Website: home-depot
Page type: billing-address
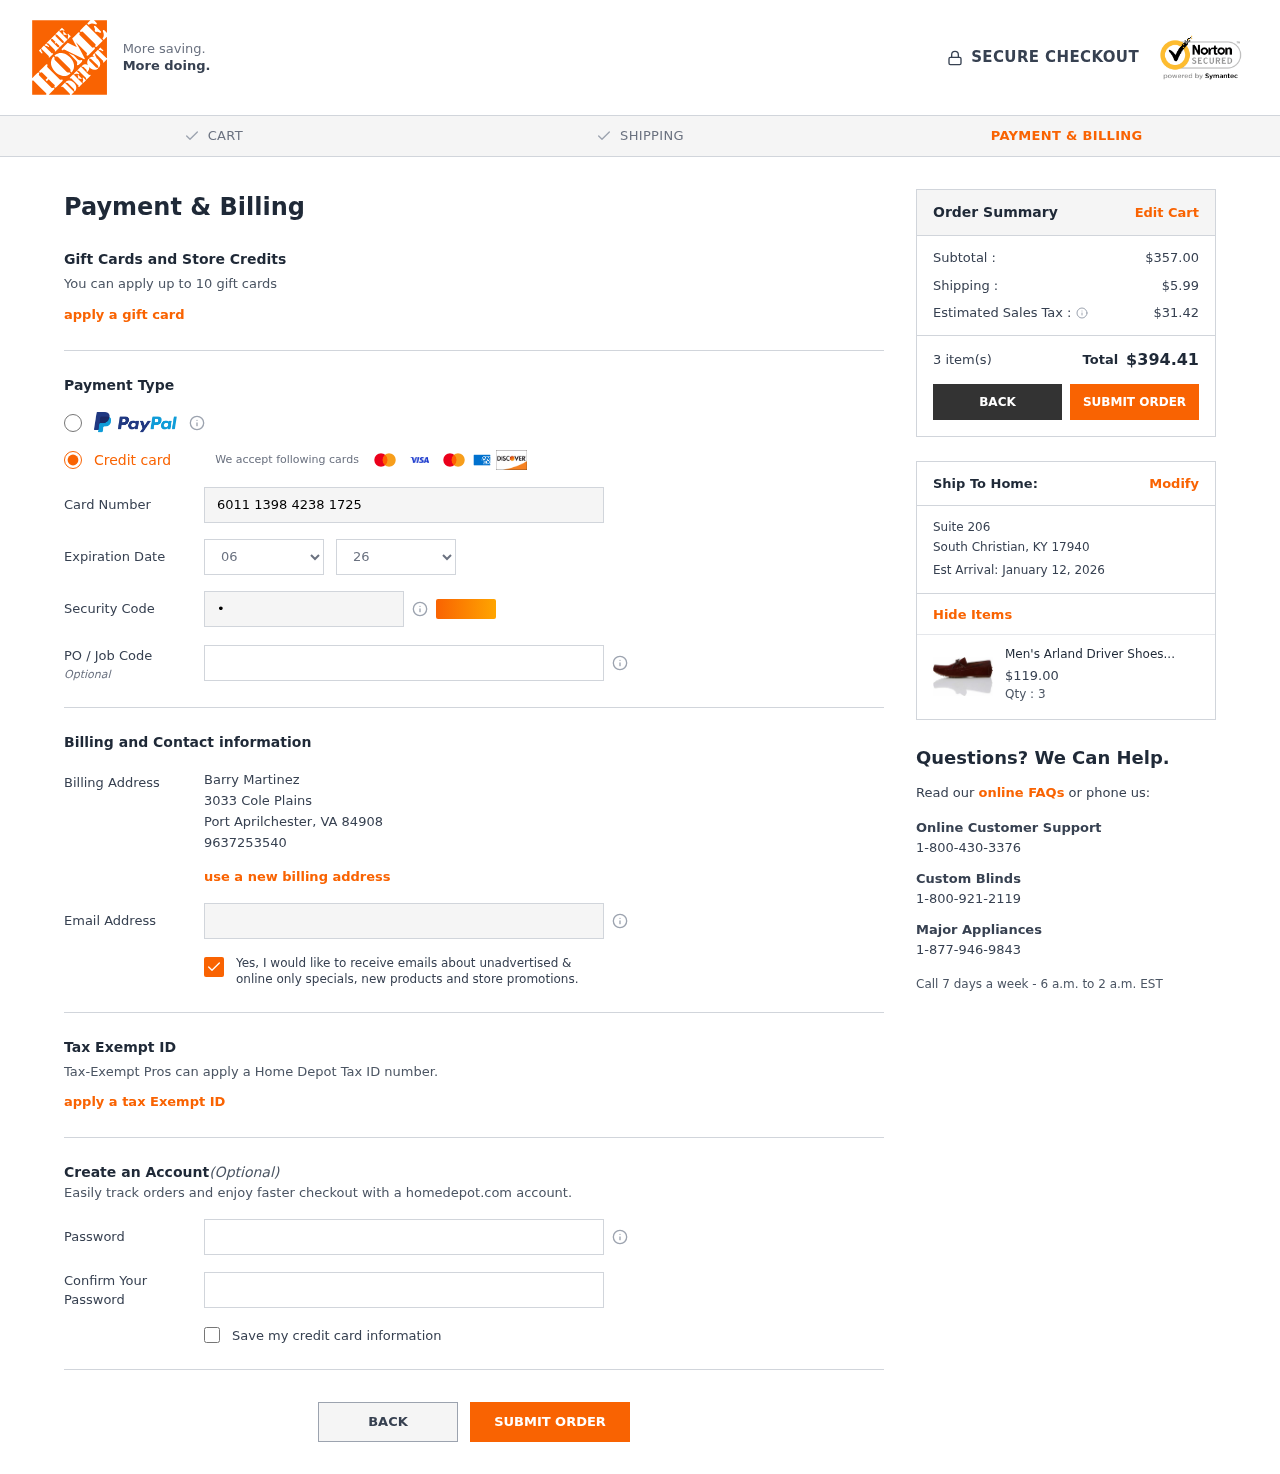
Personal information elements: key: PII_CARD_CVV
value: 995
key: PII_CARD_EXPIRY_MONTH
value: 06
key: PII_CARD_EXPIRY_YEAR
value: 26
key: PII_CARD_NUMBER
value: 6011 1398 4238 1725
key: PII_CITY
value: Port Aprilchester
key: PII_CITY2
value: South Christian
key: PII_EMAIL
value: barry.martinez@gmail.com
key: PII_FULLNAME
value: Barry Martinez
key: PII_JOB_CODE
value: DM-5455
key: PII_PHONE
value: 9637253540
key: PII_POSTCODE
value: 84908
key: PII_POSTCODE2
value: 17940
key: PII_STATE_ABBR
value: VA
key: PII_STATE_ABBR2
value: KY
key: PII_STREET
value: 3033 Cole Plains
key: PII_STREET2
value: Suite 206
Product elements: key: PRODUCT1_NAME
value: Men's Arland Driver Shoes, Red (Burgundy Burgundy), 43 EU
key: PRODUCT1_PRICE
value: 119
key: PRODUCT1_QUANTITY
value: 3
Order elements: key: ORDER_SUBTOTAL
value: $357.00
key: ORDER_SHIPPING_COST
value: $5.99
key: ORDER_TAX
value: $31.42
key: ORDER_NUM_ITEMS
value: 3 item(s)
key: ORDER_TOTAL
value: $394.41
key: ORDER_DELIVERY_DATE
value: Est Arrival: January 12, 2026